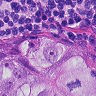
Metastatic tissue present: yes